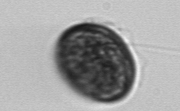
Label: Prorocentrum